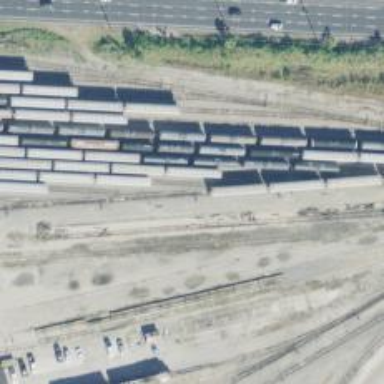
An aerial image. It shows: Railway yard.